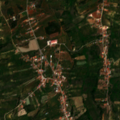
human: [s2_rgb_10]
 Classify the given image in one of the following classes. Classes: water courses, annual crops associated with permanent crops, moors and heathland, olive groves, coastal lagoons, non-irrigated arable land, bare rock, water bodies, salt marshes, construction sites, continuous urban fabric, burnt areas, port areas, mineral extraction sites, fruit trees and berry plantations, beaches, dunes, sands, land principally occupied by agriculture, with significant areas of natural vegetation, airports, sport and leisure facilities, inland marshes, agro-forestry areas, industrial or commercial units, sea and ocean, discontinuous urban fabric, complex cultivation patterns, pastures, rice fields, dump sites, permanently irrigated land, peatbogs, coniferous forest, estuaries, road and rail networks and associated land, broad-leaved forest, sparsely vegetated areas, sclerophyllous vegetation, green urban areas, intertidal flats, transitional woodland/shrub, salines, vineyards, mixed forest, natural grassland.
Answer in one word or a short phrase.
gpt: olive groves, land principally occupied by agriculture, with significant areas of natural vegetation, moors and heathland